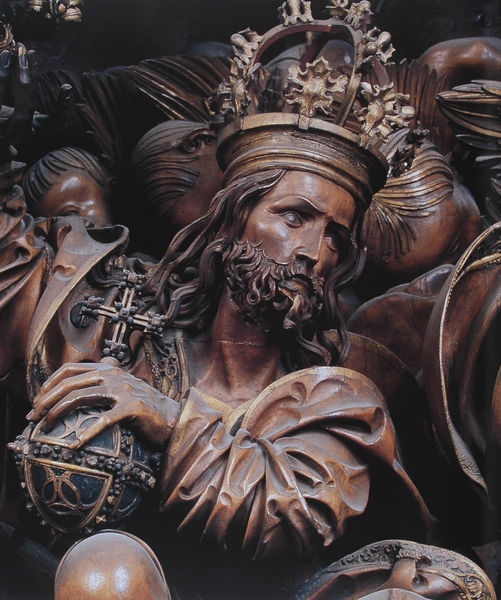
Titel: Hochaltar aus der Abteikirche Zwettl, Mittelschrein, Himmelfahrt Mariens (Detail)
Künstler: Meister von Zwettl
Standort: Adamov (Adamsthal)
Institution: Pfarrkirche St. Barbara
Schlagwörter: blau, blätter, dunkel, flügel, hand, mann, umhang, menschen, sitzen, ausschnitt, braun, finger, haar, holz, köpfe, mund, nase, stirn, blick, bart, gesichter, augen, böse, falten, gesicht, lang, ärmel, hals, gewand, gold, haare, mantel, augenbrauen, gotik, kinn, krone, locken, kinder, engel, skulptur, statue, apfel, farbig, knaben, formen, monochrom, kaiser, könig, detail, ernst, streng, plastik, poliert, augenbraue, knie, foto, fotografie, griff, schild, vergoldet, kreuz, greifen, kugel, herrscher, pupille, altar, schnitzerei, fragment, erdkugel, wappen, gotisch, christus, jesus, mittelalter, stoß, golden, durchbruch, putti, lasiert, durchbrochen, geschnitzt, insignien, zepter, strähnen, weltkugel, holzskulptur, krabben, schnitzaltar, schnitzkunst, gebeizt, gefaßt, reichsapfel, platik, schnitzarbeit, kreiz, riemenschneider, bildhauerkunst, ungefasst, holzplastik, holzsichtig, altatbild, faltenwruf, kie, erdapfel, erdapfek, 1520, reichsapefel, dateil, bildlschnitzer